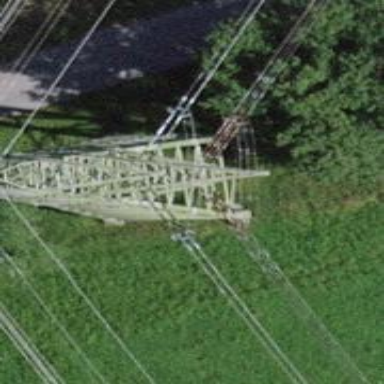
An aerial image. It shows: Power line in the image.